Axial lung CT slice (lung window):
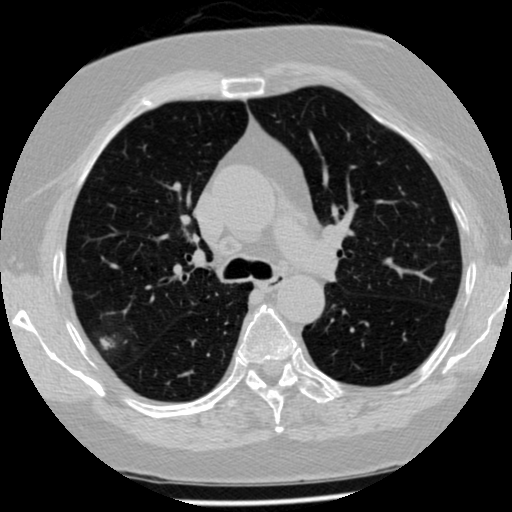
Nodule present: yes
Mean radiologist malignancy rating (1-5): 3.5